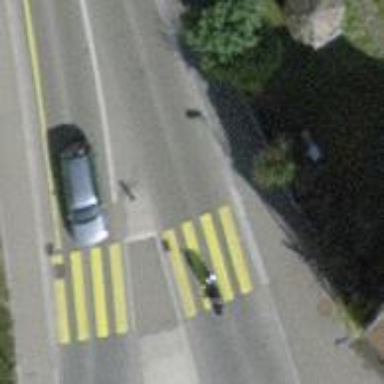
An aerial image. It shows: Zebra crossing with pedestrian island.